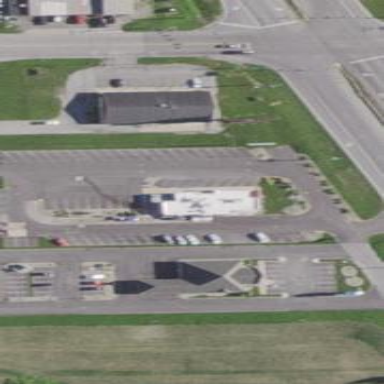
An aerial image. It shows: Parking area with surface.